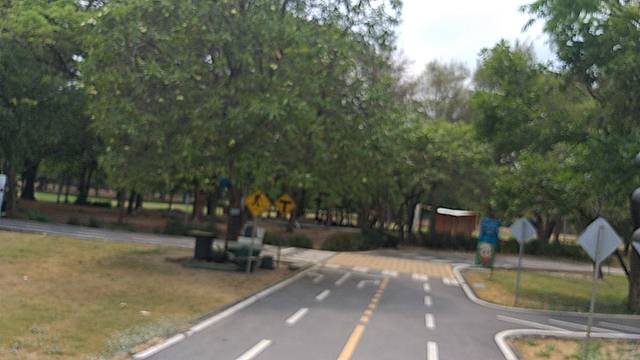
Region: Thailand
Coordinates: 13.811, 100.553